Question: I'm designing a C++/Qt application. I'm with a French keyboard on a French Windows environment.
When I try to type a decimal number in a QDoubleSpinBox control, pressing the dot numeric keypad button does nothing....I would expect it to insert a decimal separator!
Here is a very simple Qt program isolating the problem:
'''
#include <QApplication>
#include <QVBoxLayout>
#include <QLabel>
#include <QSpinBox>
#include <QDialog>
class Dialog : public QDialog
{
public:
Dialog()
{
QVBoxLayout* layout = new QVBoxLayout( this );
layout->addWidget( new QLabel( QLocale().toString( 3.14 ), this ) );
layout->addWidget( new QDoubleSpinBox( this ) );
}
};
int main(int argc, char *argv[])
{
QApplication a(argc, argv);
Dialog w;
w.show();
return a.exec();
}
'''
I compiled it with Visual Studio 2010 and 5.2.1 on a French PC.
When the dialog opens:

Then:
- - - - -
I'm looking for a gloabl solution (at QApplication level), not something at QSpinBox level because I have many of them in my original project.
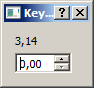
Answer: Until <URL> is turned into a ',' -- on systems where the default locale uses ',' as decimal separator.
'''
class GlobalEventFilter : public QObject
{
public:
explicit GlobalEventFilter(QObject *parent) : QObject(parent) {}
bool eventFilter(QObject *obj, QEvent *ev) override {
if (ev->type() == QEvent::KeyPress || ev->type() == QEvent::KeyRelease) {
QKeyEvent *kev = static_cast<QKeyEvent *>(ev);
if (kev->key() == Qt::Key_Period && (kev->modifiers() & Qt::KeypadModifier)) {
QChar decimalPoint = QLocale().decimalPoint();
if (decimalPoint == QLatin1Char(',')) {
QKeyEvent modifiedKeyEvent(kev->type(), Qt::Key_Comma, kev->modifiers(), QString(decimalPoint), kev->isAutoRepeat(), kev->count());
qApp->sendEvent(obj, &modifiedKeyEvent);
return true;
}
}
}
return false;
}
};
'''
And in your 'main()', add 'qApp->installEventFilter(new GlobalEventFilter(qApp));'.
I tested this to work on a French Linux system.